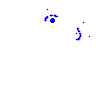
Particle: pion